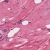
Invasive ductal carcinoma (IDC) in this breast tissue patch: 1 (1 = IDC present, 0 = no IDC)